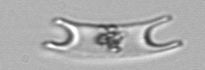
Label: Eucampia